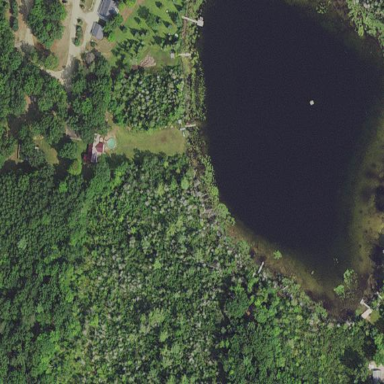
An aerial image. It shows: Lake with natural water.